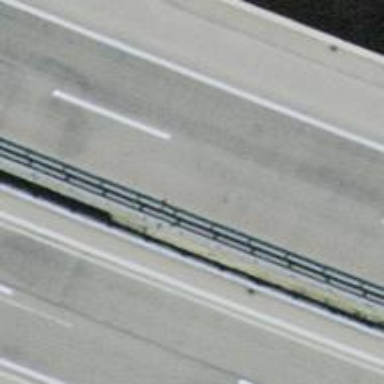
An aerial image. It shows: Asphalt bridge over motorway.